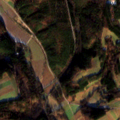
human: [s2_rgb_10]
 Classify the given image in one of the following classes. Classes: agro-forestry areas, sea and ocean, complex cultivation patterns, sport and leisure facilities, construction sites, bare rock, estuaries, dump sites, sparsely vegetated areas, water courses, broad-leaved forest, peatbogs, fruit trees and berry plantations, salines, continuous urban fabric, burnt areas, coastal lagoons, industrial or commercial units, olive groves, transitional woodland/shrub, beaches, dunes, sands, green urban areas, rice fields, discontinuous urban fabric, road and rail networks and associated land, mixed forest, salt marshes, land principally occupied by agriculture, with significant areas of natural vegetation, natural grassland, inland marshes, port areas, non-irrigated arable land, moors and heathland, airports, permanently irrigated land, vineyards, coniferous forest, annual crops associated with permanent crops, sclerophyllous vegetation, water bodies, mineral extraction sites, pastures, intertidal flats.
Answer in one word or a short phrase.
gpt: non-irrigated arable land, complex cultivation patterns, land principally occupied by agriculture, with significant areas of natural vegetation, mixed forest